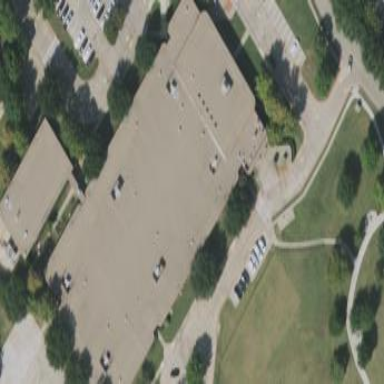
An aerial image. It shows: School building.